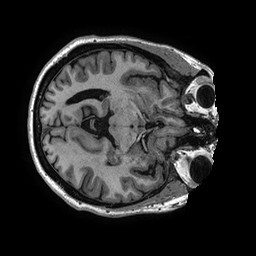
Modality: T1w
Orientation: axial
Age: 48
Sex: female
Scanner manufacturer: ge
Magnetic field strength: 3 T
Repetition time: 0.006952 s
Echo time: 0.00292 s